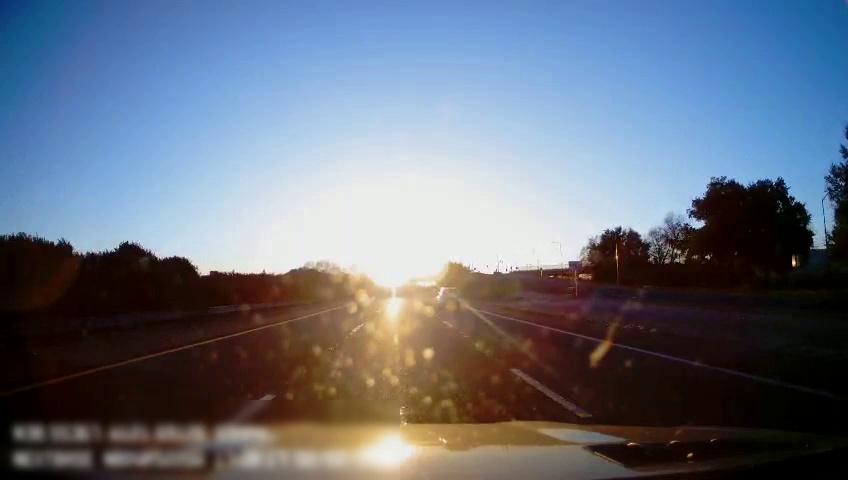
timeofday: Day
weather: Sunny
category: Drivable Space
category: Vehicles | SUV
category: Lanes | Alternate Lane
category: Lanes | Current Lane
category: Lanes | Current Lane
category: Lanes | Alternate Lane